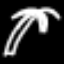
Label: palm tree